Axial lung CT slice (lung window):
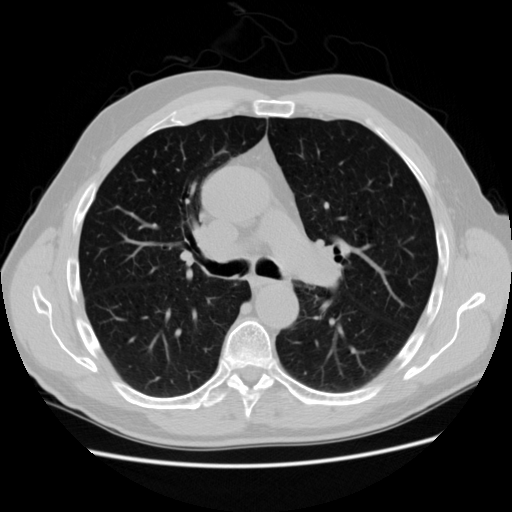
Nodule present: no